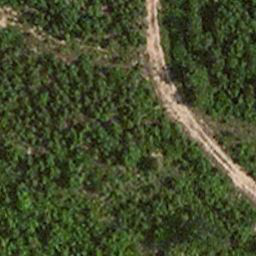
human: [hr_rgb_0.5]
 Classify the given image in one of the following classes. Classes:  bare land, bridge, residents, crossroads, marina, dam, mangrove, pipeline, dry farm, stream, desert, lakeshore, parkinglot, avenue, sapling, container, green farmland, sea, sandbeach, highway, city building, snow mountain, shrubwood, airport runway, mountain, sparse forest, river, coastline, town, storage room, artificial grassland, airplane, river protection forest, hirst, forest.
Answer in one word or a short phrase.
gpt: avenue